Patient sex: M
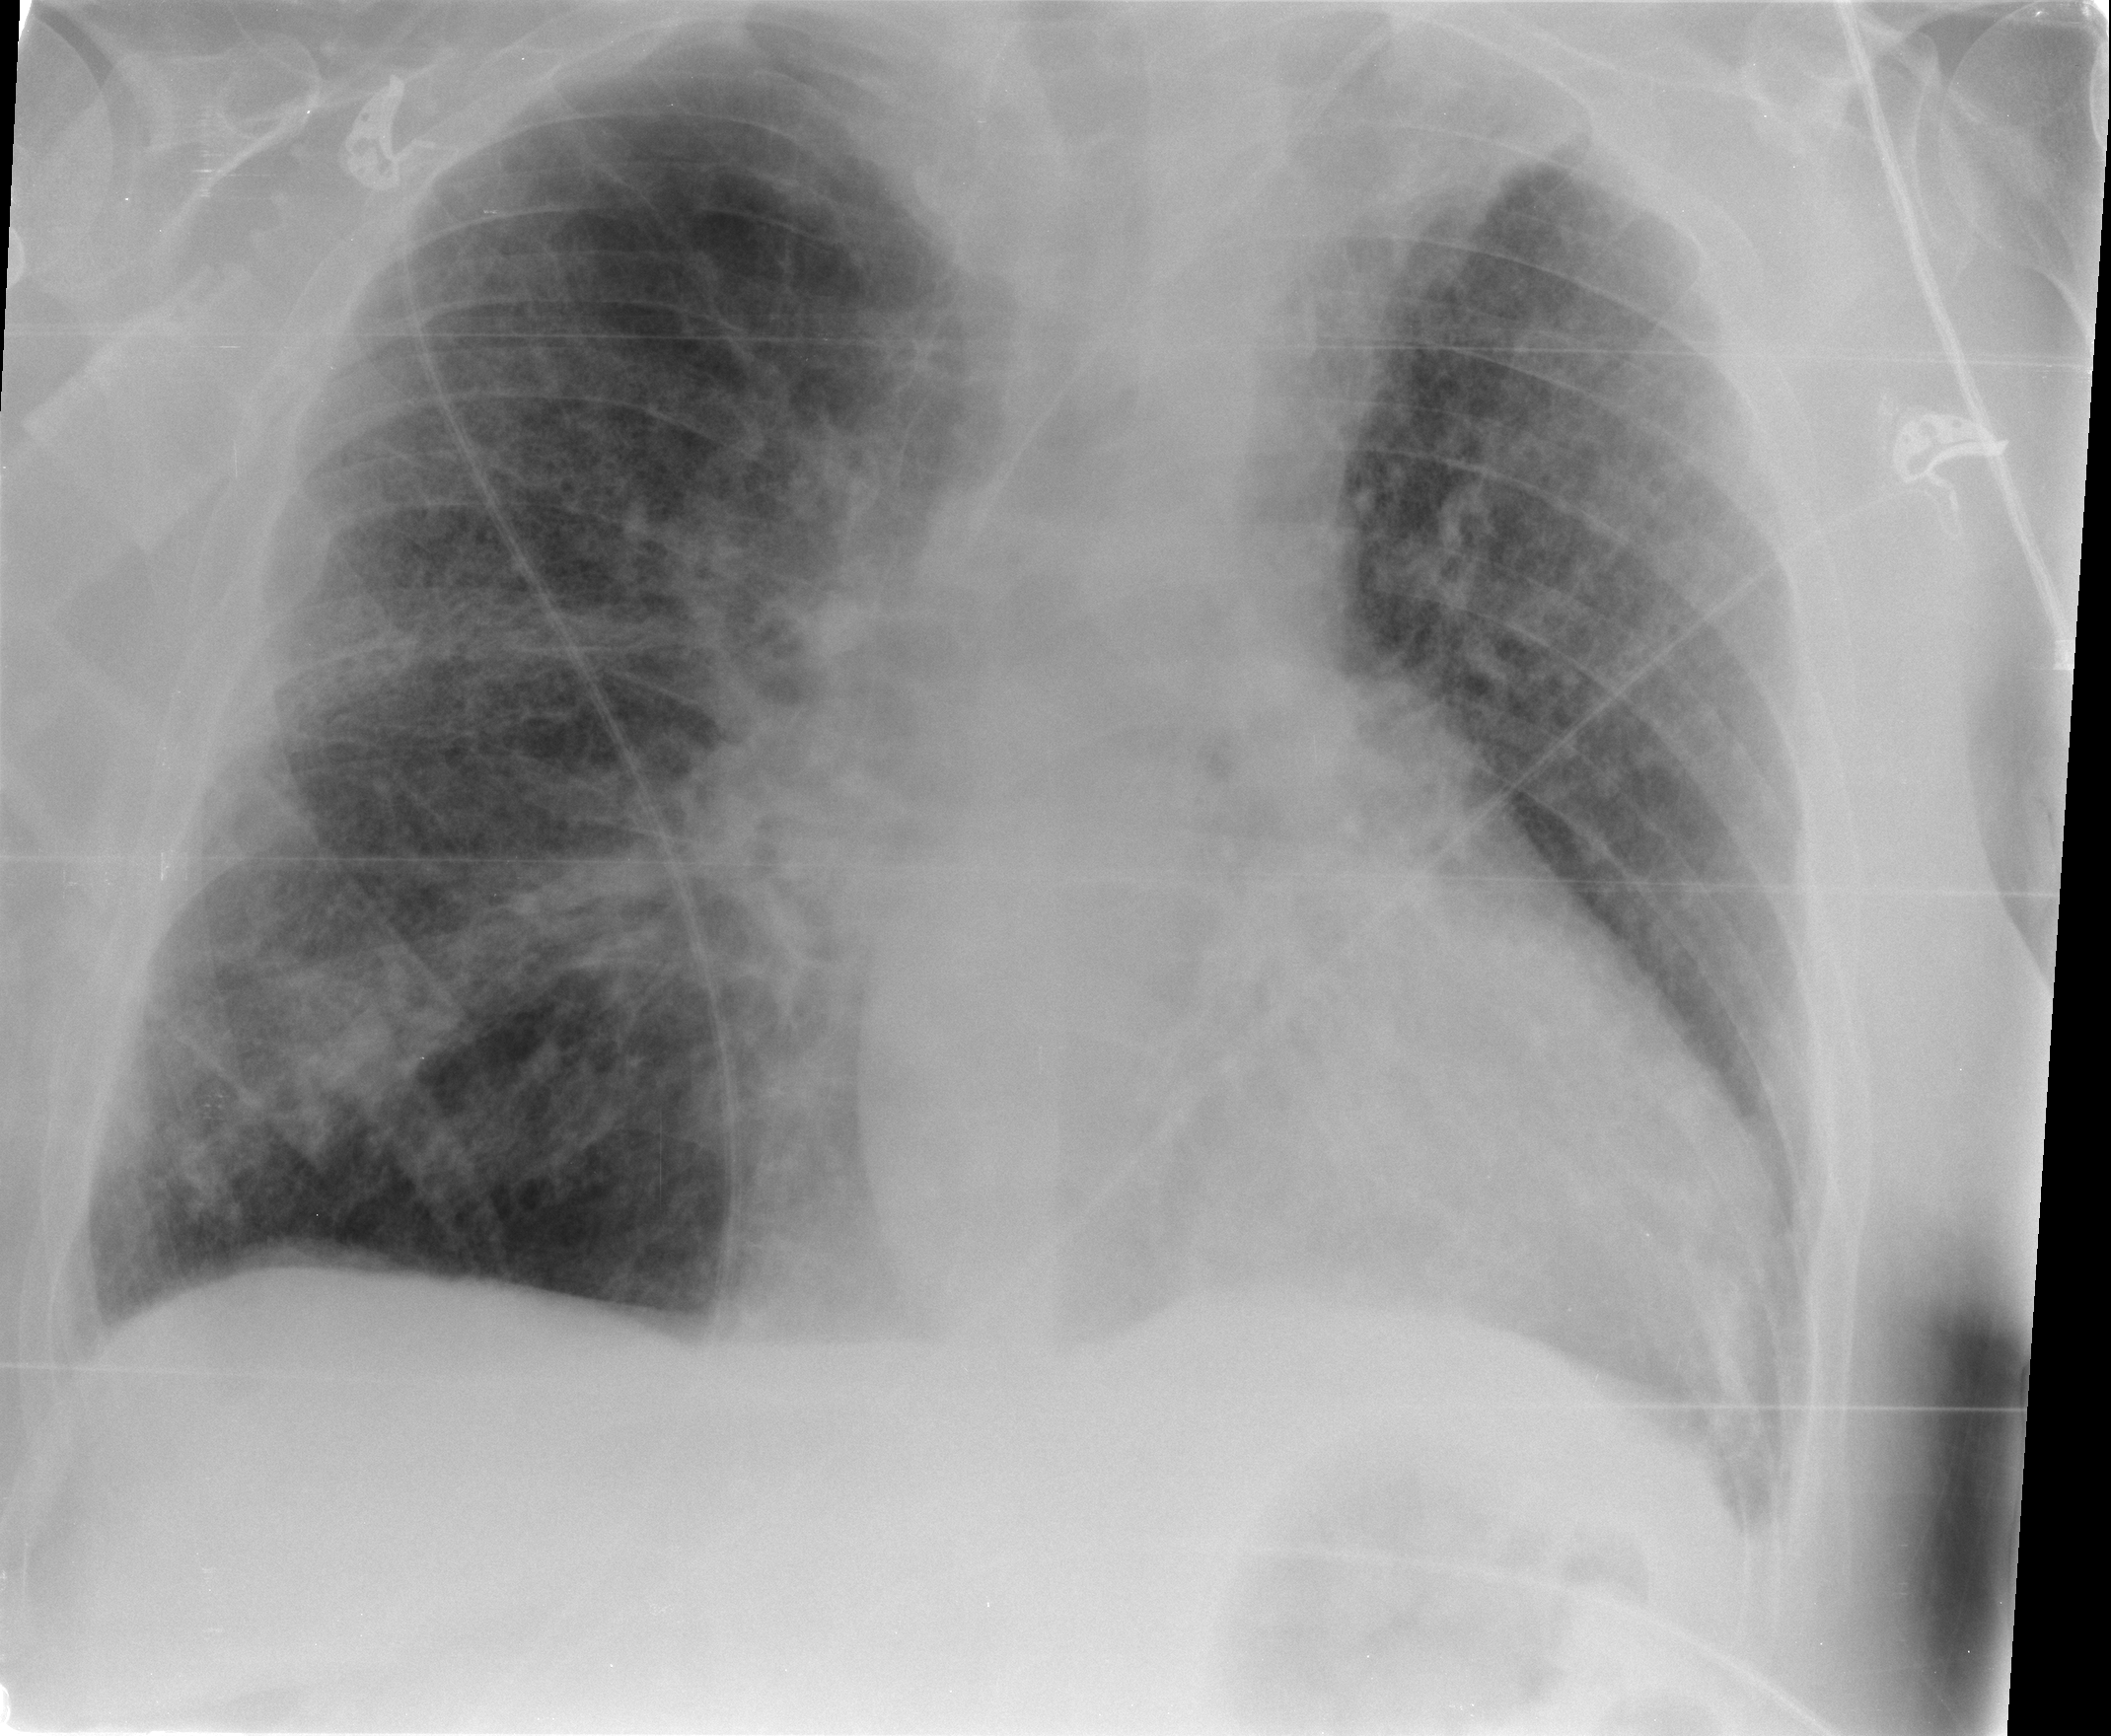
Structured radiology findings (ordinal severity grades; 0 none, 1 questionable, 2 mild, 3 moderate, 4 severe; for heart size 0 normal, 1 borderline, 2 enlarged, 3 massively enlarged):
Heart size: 0
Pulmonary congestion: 0
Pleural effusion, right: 0
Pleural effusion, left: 1
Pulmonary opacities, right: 3
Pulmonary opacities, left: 3
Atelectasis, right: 0
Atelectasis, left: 0